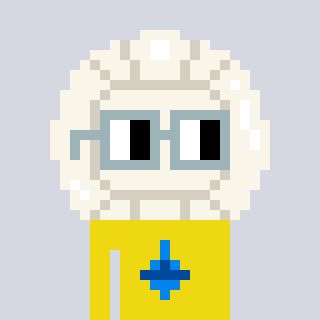
a pixel art character with square dark gray glasses, a volleyball-shaped head and a yellow-colored body on a cool background